Field crop: maize
Growth stage: 2
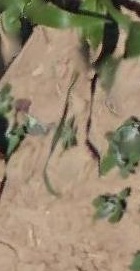
Species: maize